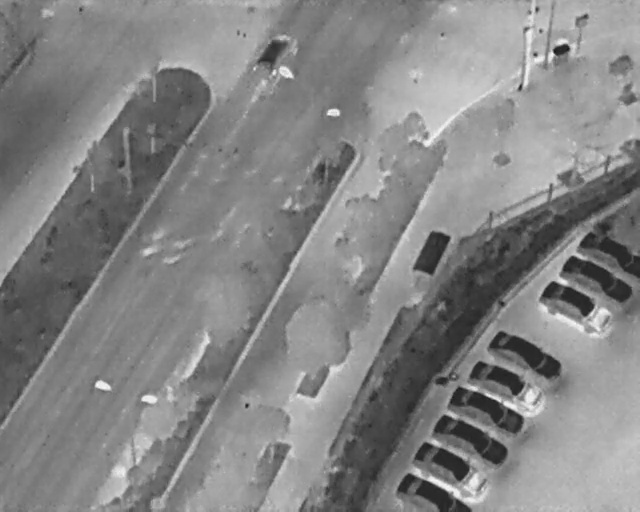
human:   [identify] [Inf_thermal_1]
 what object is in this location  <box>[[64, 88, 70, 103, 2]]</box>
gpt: <ref>1 medium car at the bottom</ref>

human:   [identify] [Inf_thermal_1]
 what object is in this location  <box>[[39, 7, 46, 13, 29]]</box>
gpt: <ref>1 medium othervehicle at the top</ref>